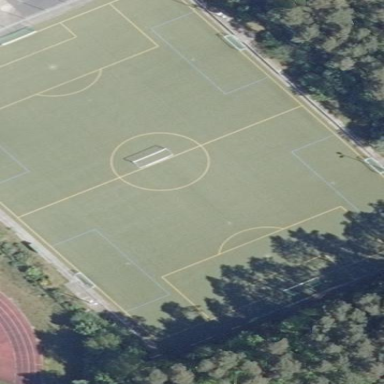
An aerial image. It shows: Soccer pitch for outdoor sports and leisure activities.